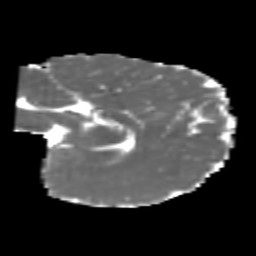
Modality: MD
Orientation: sagittal
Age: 6
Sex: male
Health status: healthy